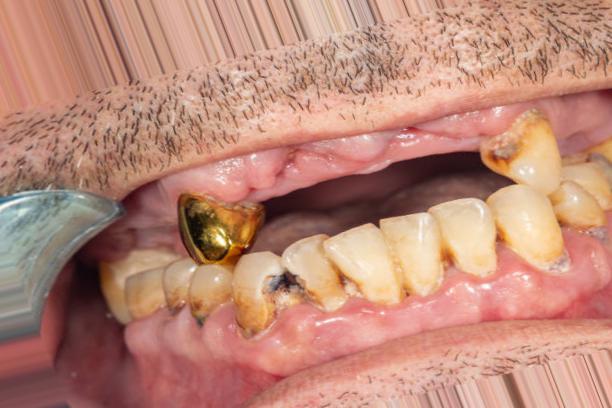
Condition: Caries